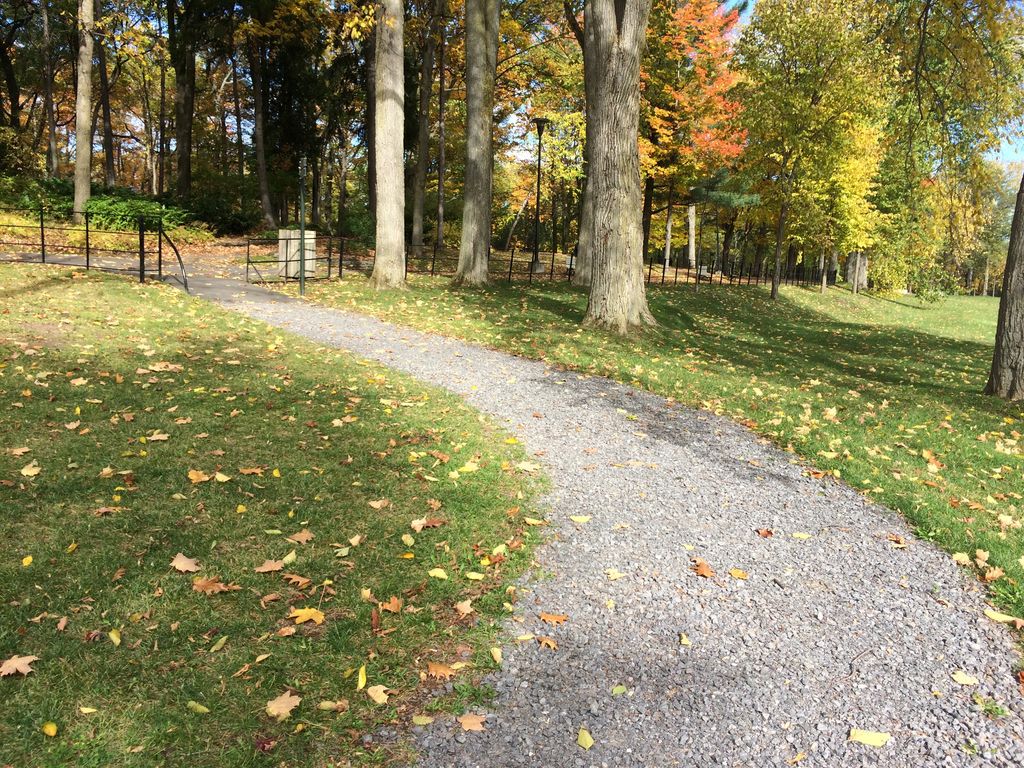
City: quebec_city